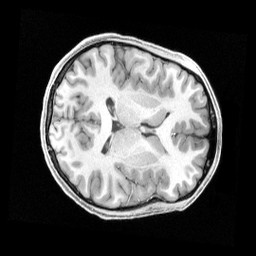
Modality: T1w
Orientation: axial
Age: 22
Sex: female
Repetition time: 2.4 s
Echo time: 0.00222 s